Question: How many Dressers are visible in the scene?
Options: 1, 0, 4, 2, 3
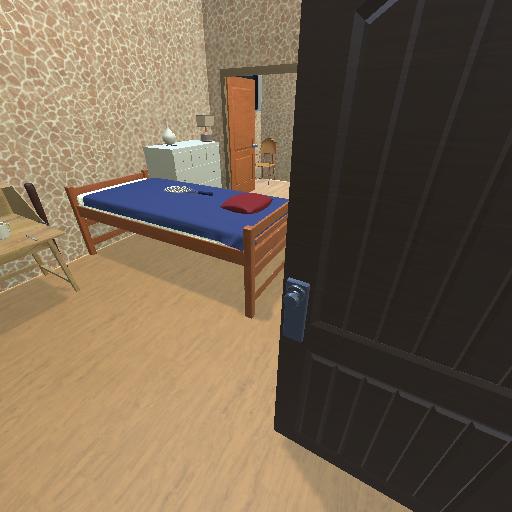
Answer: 1